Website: home-depot
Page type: payment
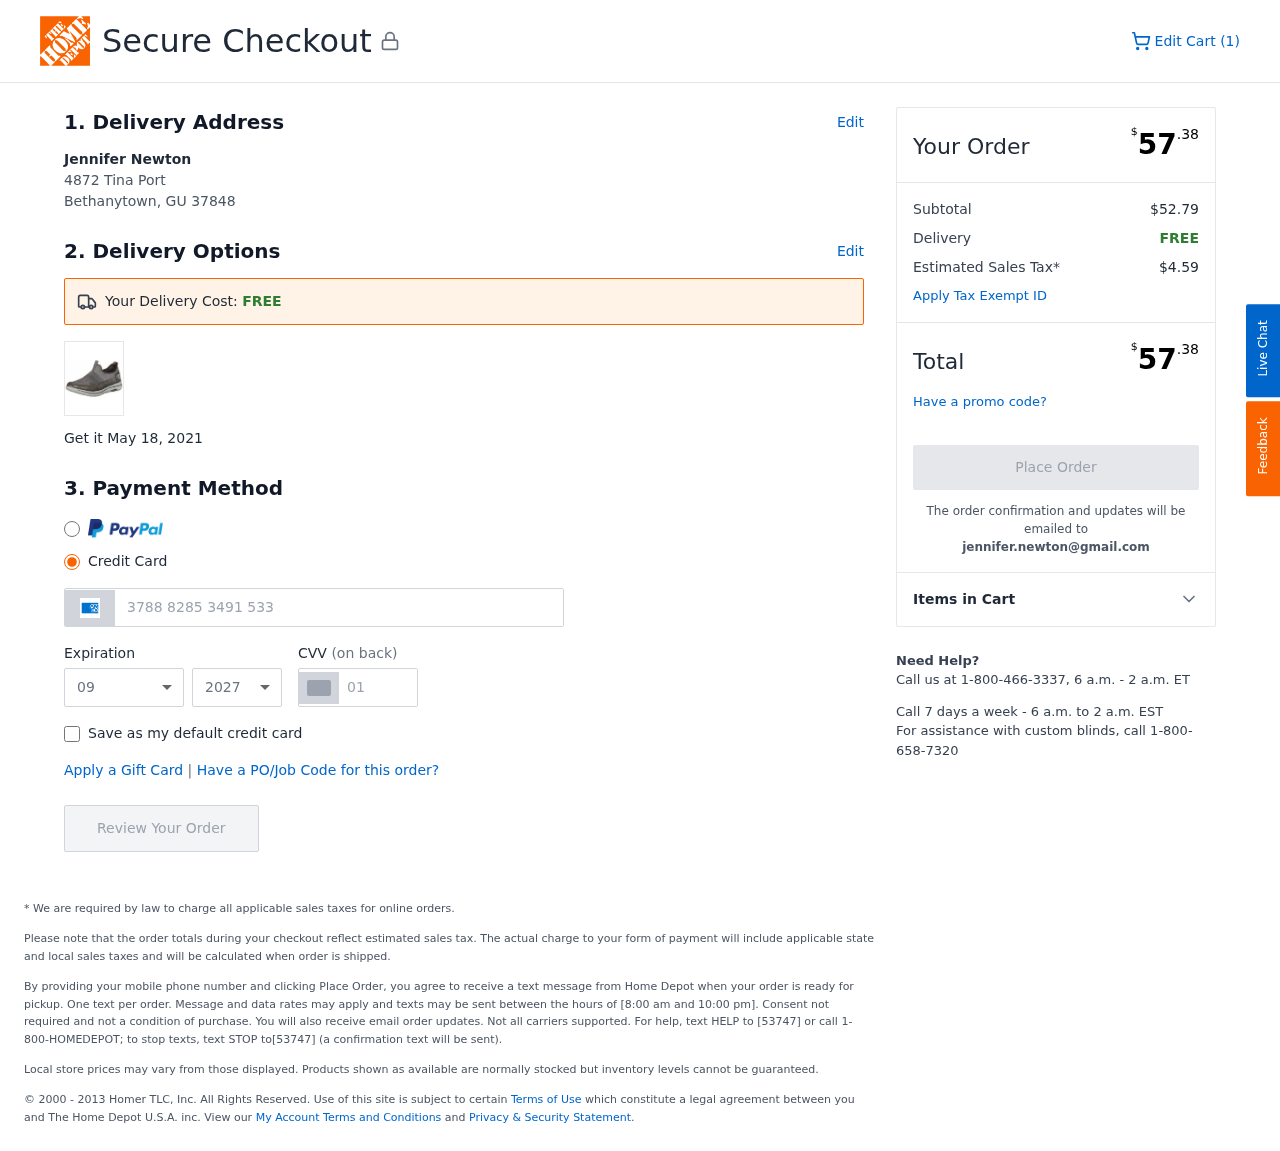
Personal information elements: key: PII_CARD_CVV
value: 0109
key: PII_CARD_EXPIRY_MONTH
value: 09
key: PII_CARD_EXPIRY_YEAR
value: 27
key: PII_CARD_NUMBER
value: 3788 8285 3491 533
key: PII_CITY_STATE_ZIP
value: Bethanytown, GU 37848
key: PII_EMAIL
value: jennifer.newton@gmail.com
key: PII_FULLNAME
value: Jennifer Newton
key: PII_STREET
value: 4872 Tina Port
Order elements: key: ORDER_NUM_ITEMS
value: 1
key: ORDER_DELIVERY_DATE
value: May 18, 2021
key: ORDER_TOTAL
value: $57.38
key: ORDER_SUBTOTAL
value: $52.79
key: ORDER_SHIPPING_COST
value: FREE
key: ORDER_TAX
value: $4.59